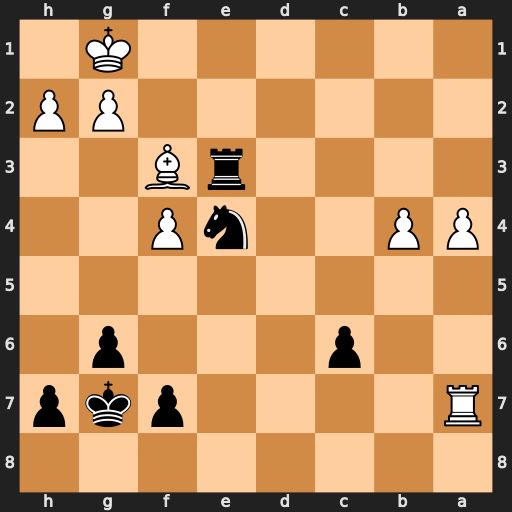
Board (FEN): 8/R4pkp/2p3p1/8/PP2nP2/4rB2/6PP/6K1
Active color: b
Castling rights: -
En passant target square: -
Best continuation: Re1#